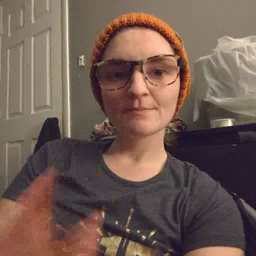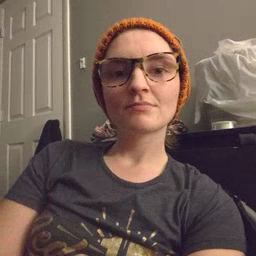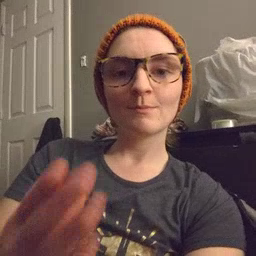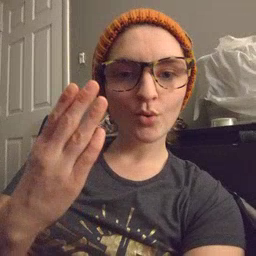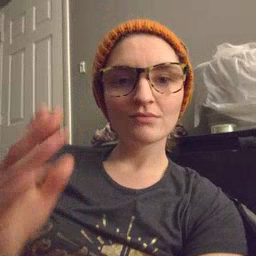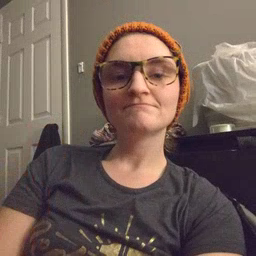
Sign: morning